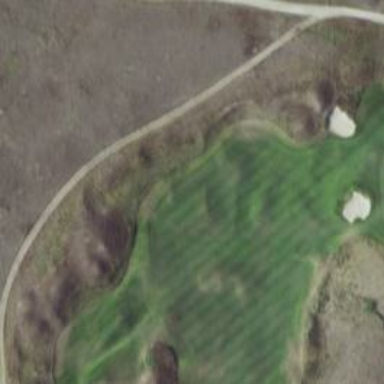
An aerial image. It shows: View of golf hole.